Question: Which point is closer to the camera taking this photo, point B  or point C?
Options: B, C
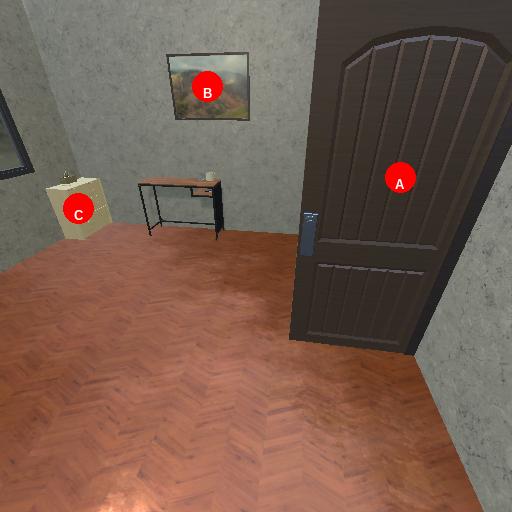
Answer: B